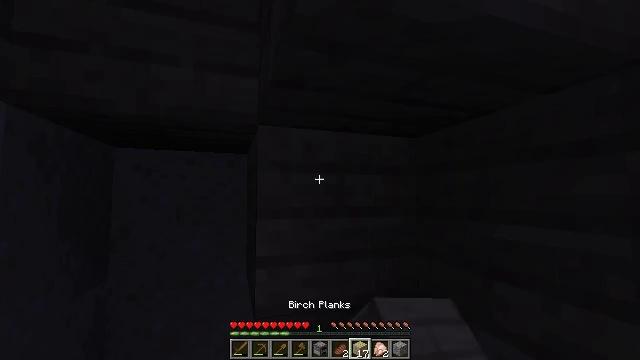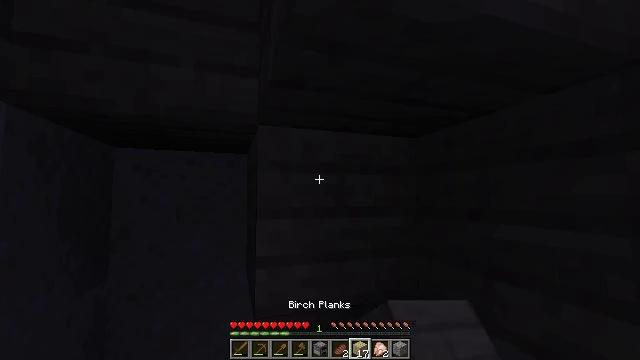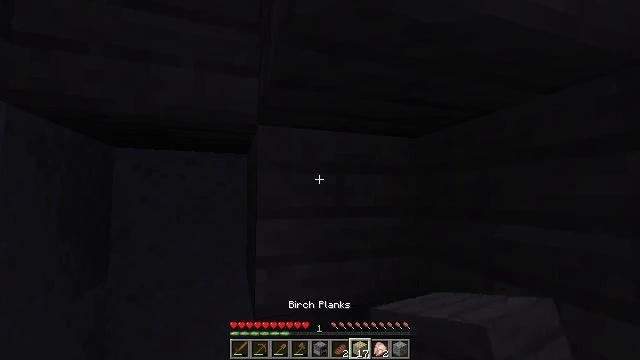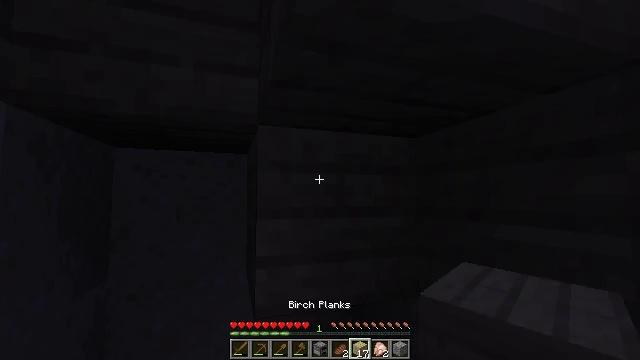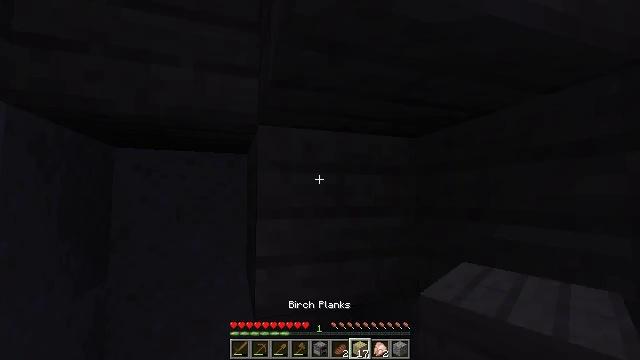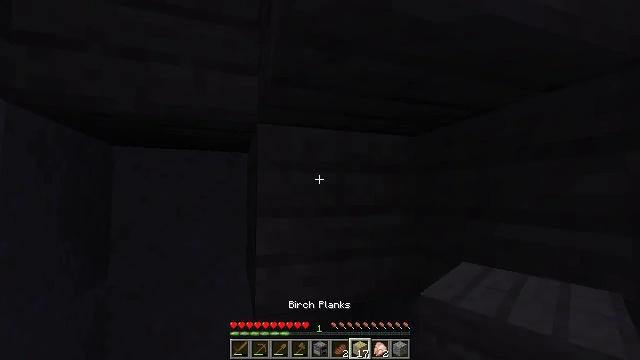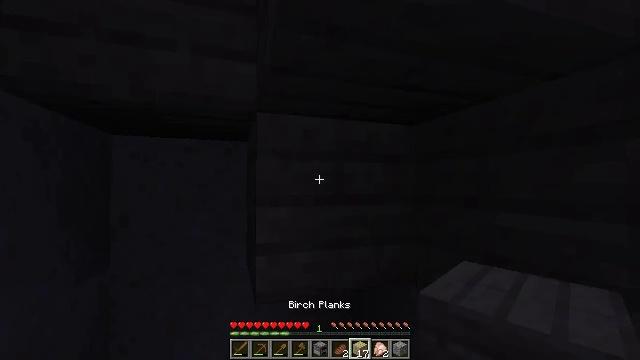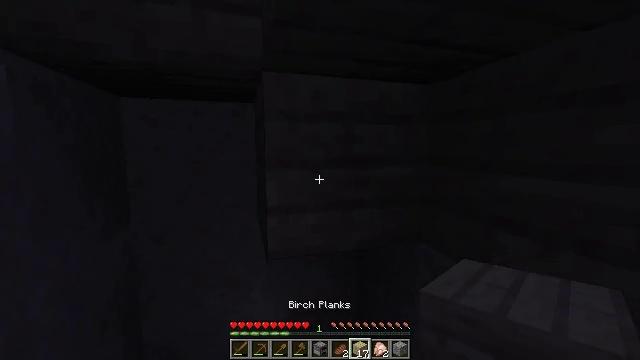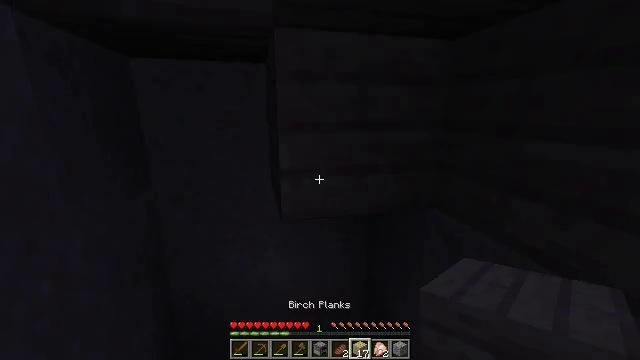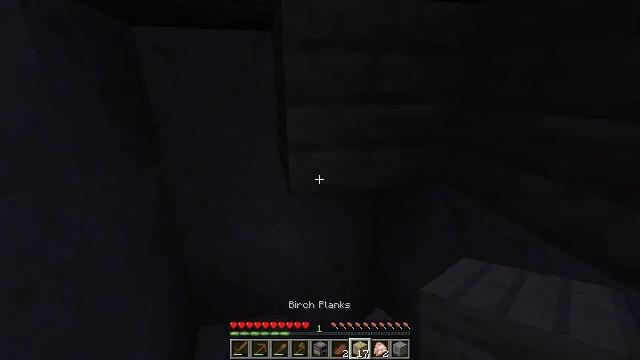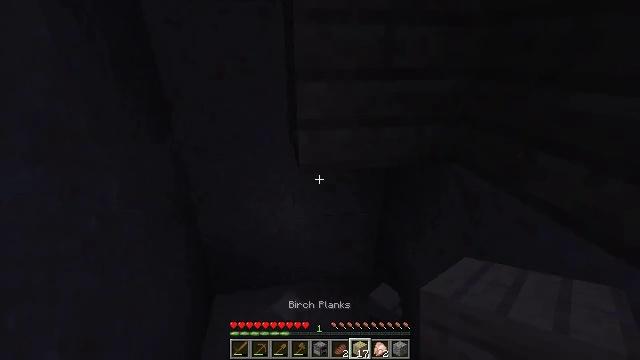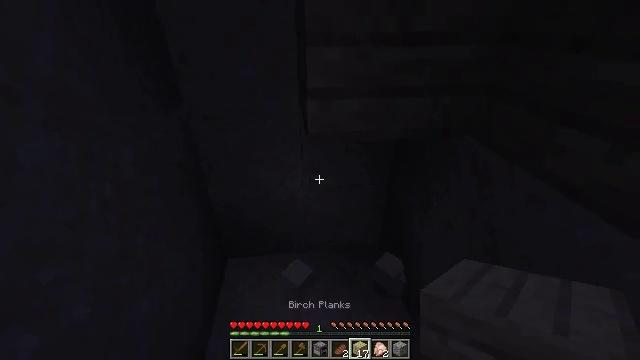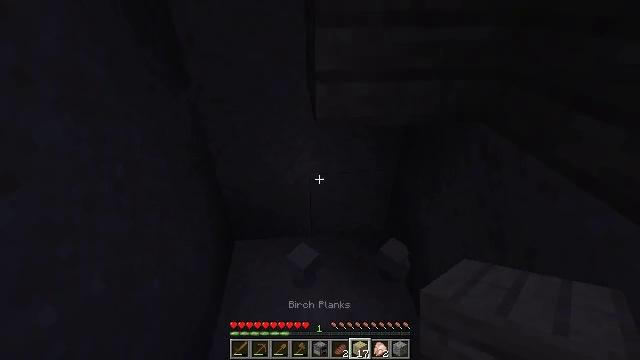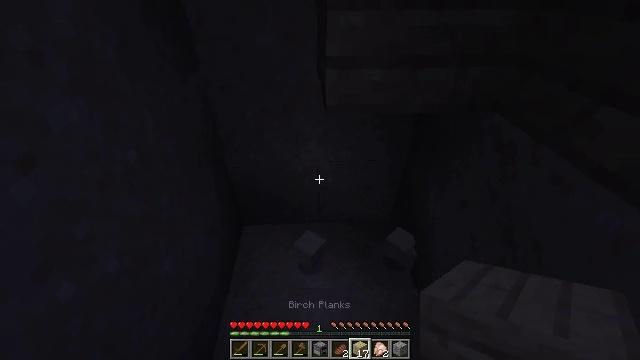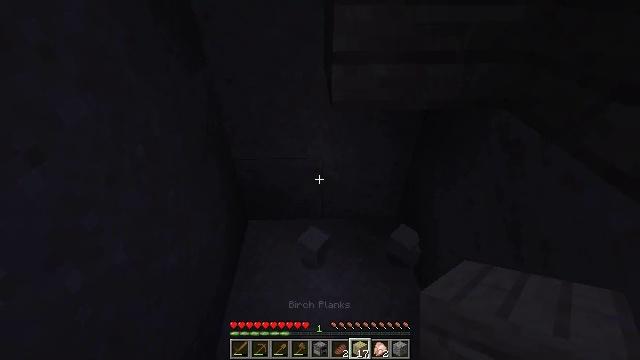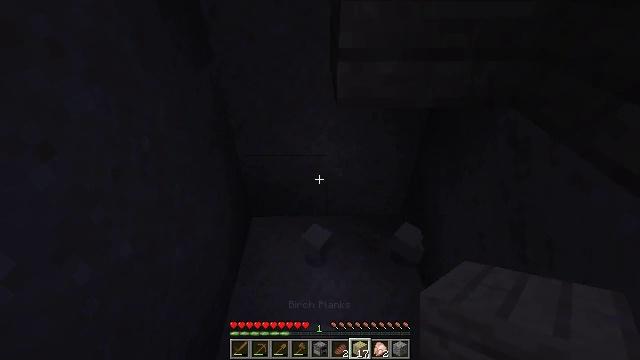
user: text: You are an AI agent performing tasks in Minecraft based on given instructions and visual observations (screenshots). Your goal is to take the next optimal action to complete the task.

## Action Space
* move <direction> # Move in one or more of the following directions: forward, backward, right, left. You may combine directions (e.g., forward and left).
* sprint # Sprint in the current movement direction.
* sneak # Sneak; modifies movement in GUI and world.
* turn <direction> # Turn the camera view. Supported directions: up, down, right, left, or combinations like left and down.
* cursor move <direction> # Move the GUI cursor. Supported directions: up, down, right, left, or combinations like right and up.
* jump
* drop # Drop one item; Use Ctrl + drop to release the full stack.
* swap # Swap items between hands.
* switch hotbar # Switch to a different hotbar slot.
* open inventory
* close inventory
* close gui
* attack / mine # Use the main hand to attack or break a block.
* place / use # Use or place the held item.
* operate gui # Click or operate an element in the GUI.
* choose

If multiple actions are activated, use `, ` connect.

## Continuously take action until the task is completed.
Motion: motion action
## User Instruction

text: Mine sand by the water.
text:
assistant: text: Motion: no_op
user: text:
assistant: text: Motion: no_op
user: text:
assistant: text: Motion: no_op
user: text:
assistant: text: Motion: no_op
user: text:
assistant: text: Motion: no_op
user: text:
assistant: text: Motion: turn down
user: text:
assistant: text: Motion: turn left and down
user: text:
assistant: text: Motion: turn left and down
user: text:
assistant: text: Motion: turn left and down
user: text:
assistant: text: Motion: turn left and down
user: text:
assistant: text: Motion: turn left and down
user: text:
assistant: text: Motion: turn left and down
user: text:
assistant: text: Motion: turn left and down
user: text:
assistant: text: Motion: turn left
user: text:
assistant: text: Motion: turn left
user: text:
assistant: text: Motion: no_op
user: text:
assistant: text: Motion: no_op
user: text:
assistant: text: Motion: no_op
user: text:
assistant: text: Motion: no_op
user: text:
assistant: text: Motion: no_op
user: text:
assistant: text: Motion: no_op
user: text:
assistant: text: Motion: no_op
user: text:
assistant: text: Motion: no_op
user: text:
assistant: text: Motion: no_op
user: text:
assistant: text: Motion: no_op
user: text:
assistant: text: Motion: no_op
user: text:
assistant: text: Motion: no_op
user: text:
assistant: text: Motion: no_op
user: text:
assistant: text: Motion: no_op
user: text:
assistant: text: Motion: no_op